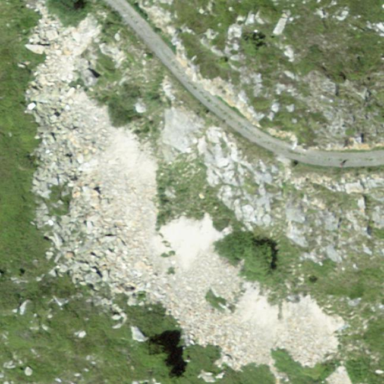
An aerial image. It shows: Natural scree.